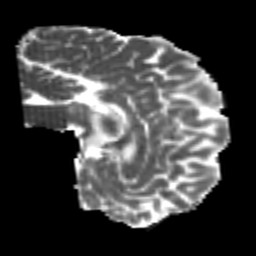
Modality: MD
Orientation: sagittal
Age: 23
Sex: male
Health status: healthy
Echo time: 0.074 s